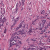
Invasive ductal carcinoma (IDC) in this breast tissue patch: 1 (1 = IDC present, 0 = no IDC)